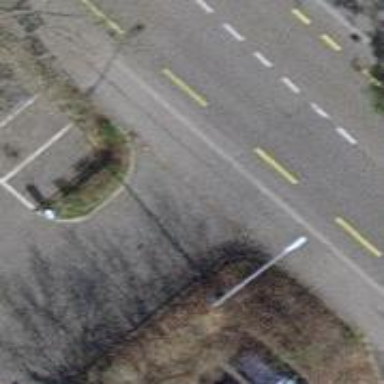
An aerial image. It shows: Unmarked crossing with traffic calming table on the road.